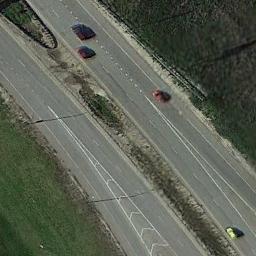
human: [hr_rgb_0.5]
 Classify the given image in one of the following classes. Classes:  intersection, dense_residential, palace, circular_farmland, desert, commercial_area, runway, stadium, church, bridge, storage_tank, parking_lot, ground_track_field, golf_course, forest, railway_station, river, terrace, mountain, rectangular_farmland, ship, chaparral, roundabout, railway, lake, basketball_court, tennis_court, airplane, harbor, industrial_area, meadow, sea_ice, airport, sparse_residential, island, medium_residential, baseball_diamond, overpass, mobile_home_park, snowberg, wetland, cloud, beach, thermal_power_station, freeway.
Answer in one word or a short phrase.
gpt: freeway